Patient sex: M
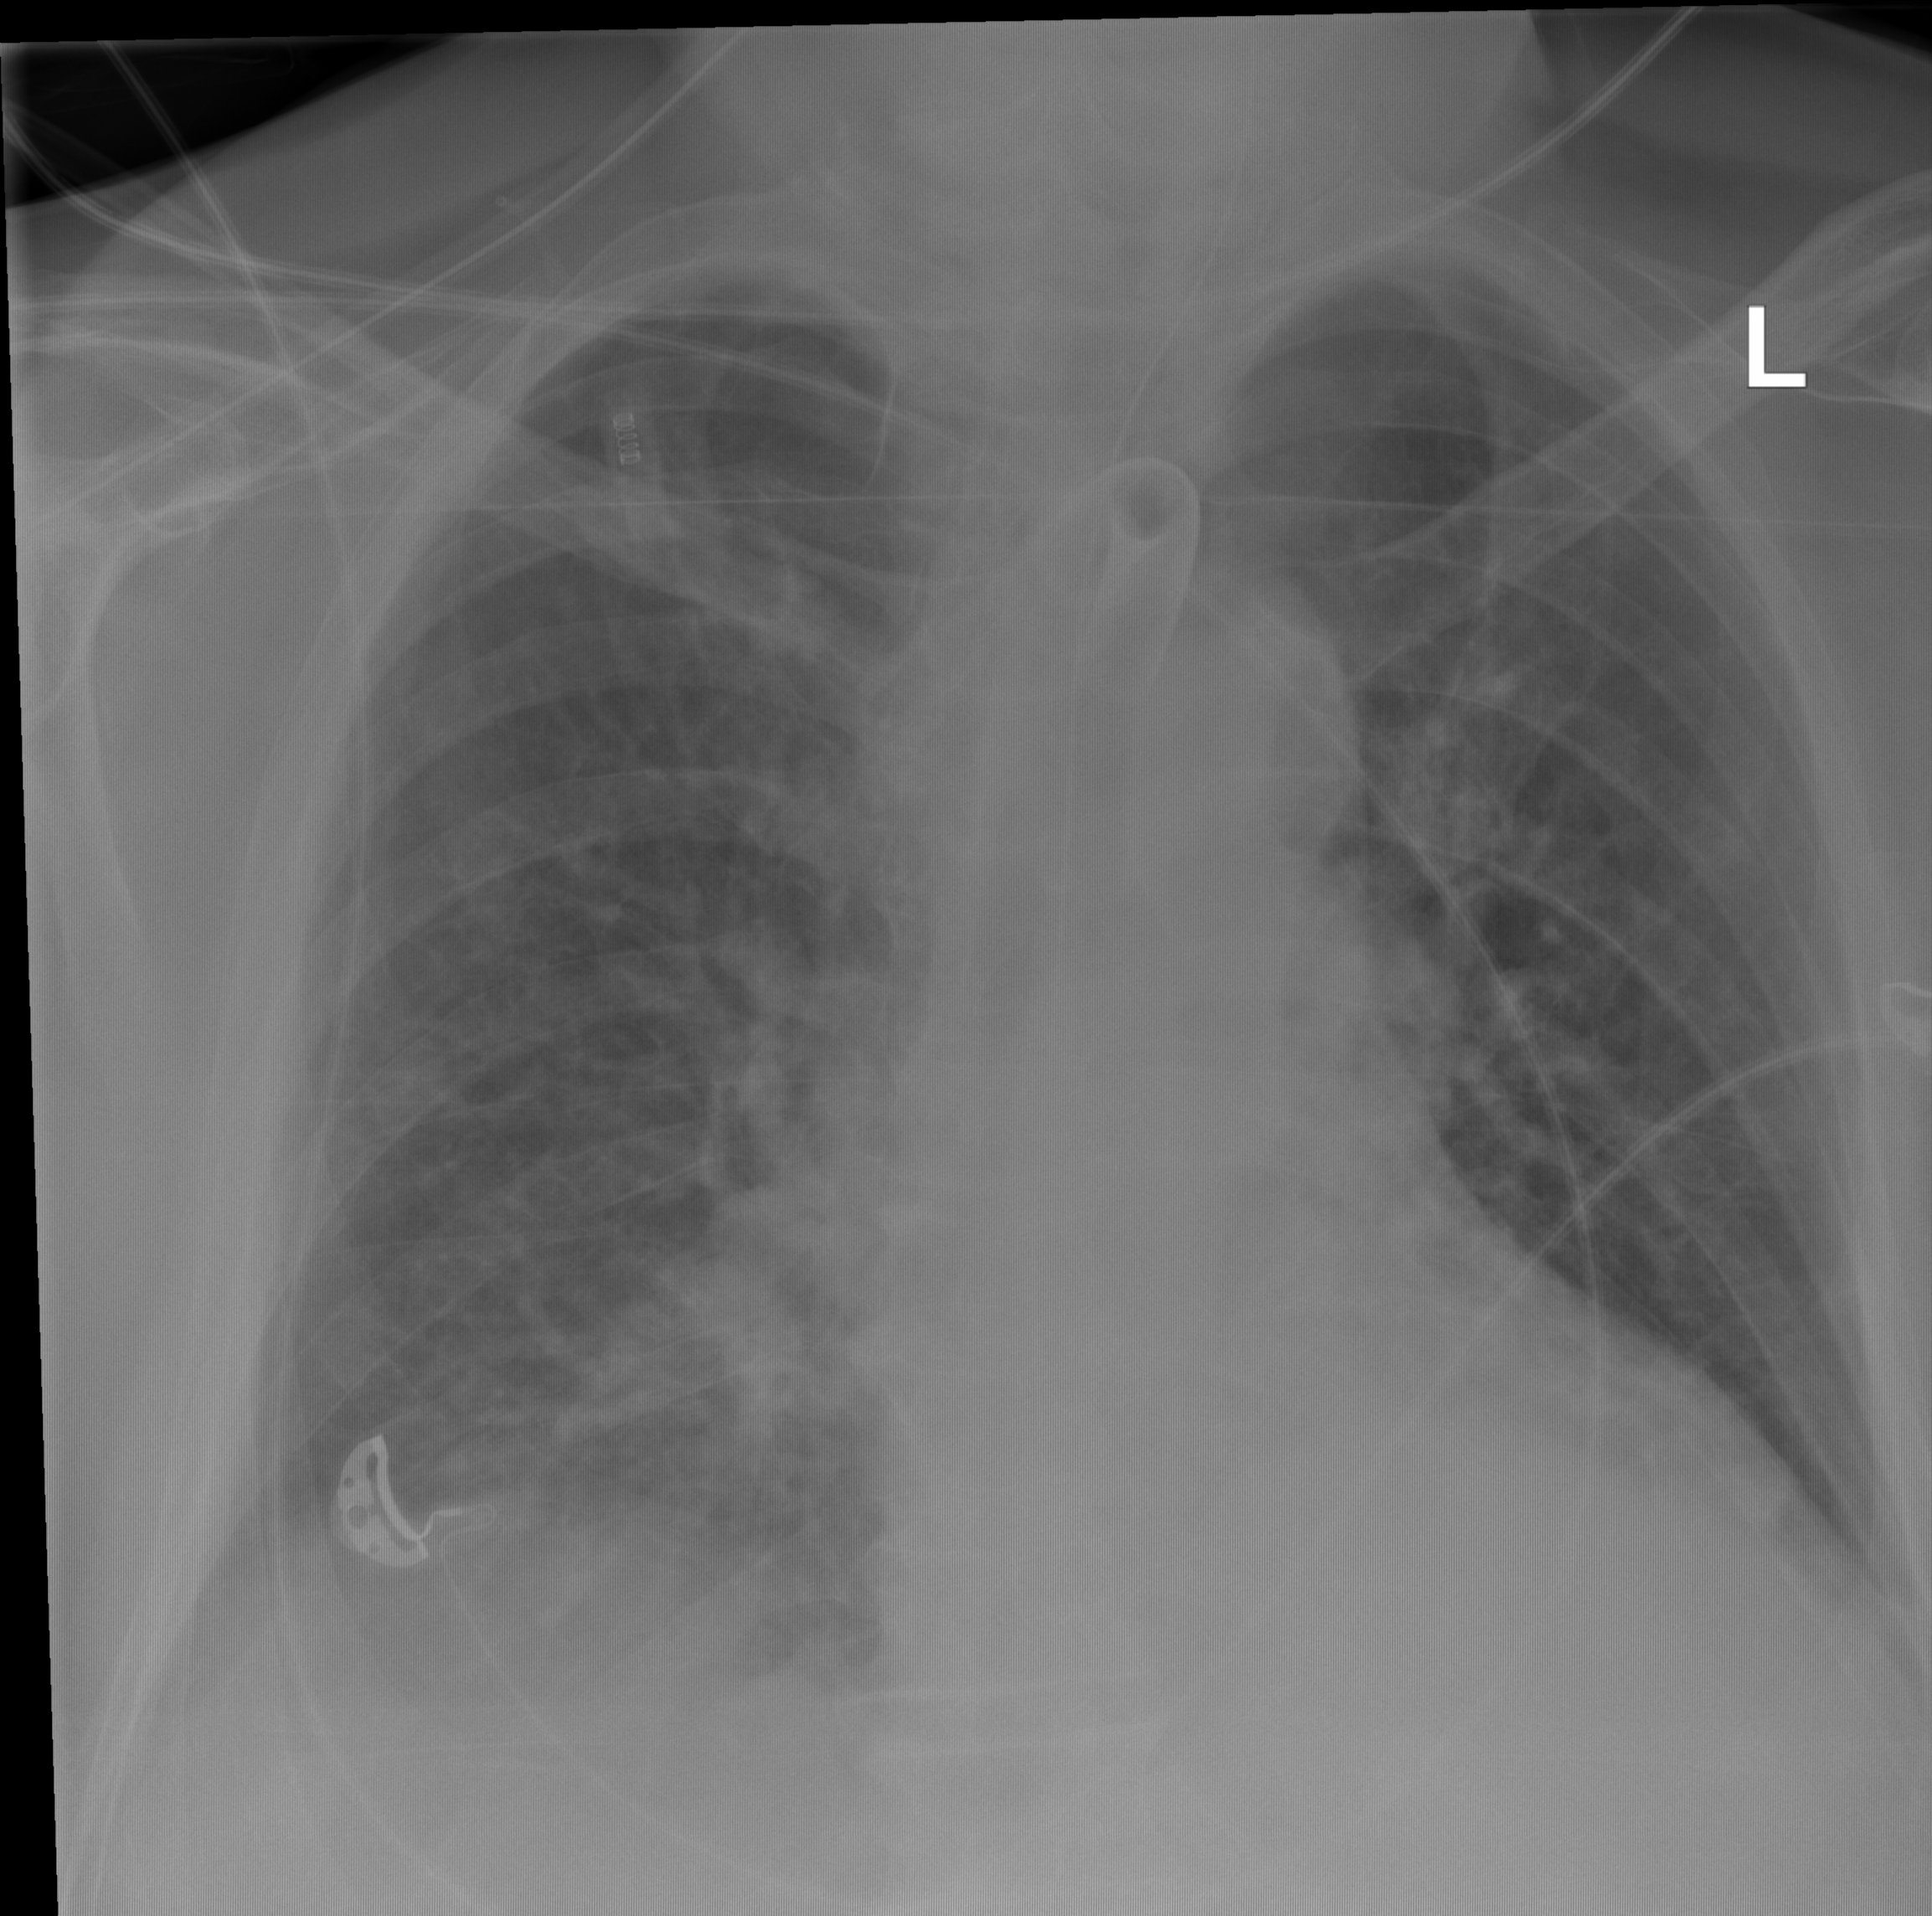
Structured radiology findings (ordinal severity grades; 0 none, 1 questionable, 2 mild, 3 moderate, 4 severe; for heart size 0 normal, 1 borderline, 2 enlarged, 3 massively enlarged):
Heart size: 2
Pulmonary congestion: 0
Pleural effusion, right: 2
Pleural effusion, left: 0
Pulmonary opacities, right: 2
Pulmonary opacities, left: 0
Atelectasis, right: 2
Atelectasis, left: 0